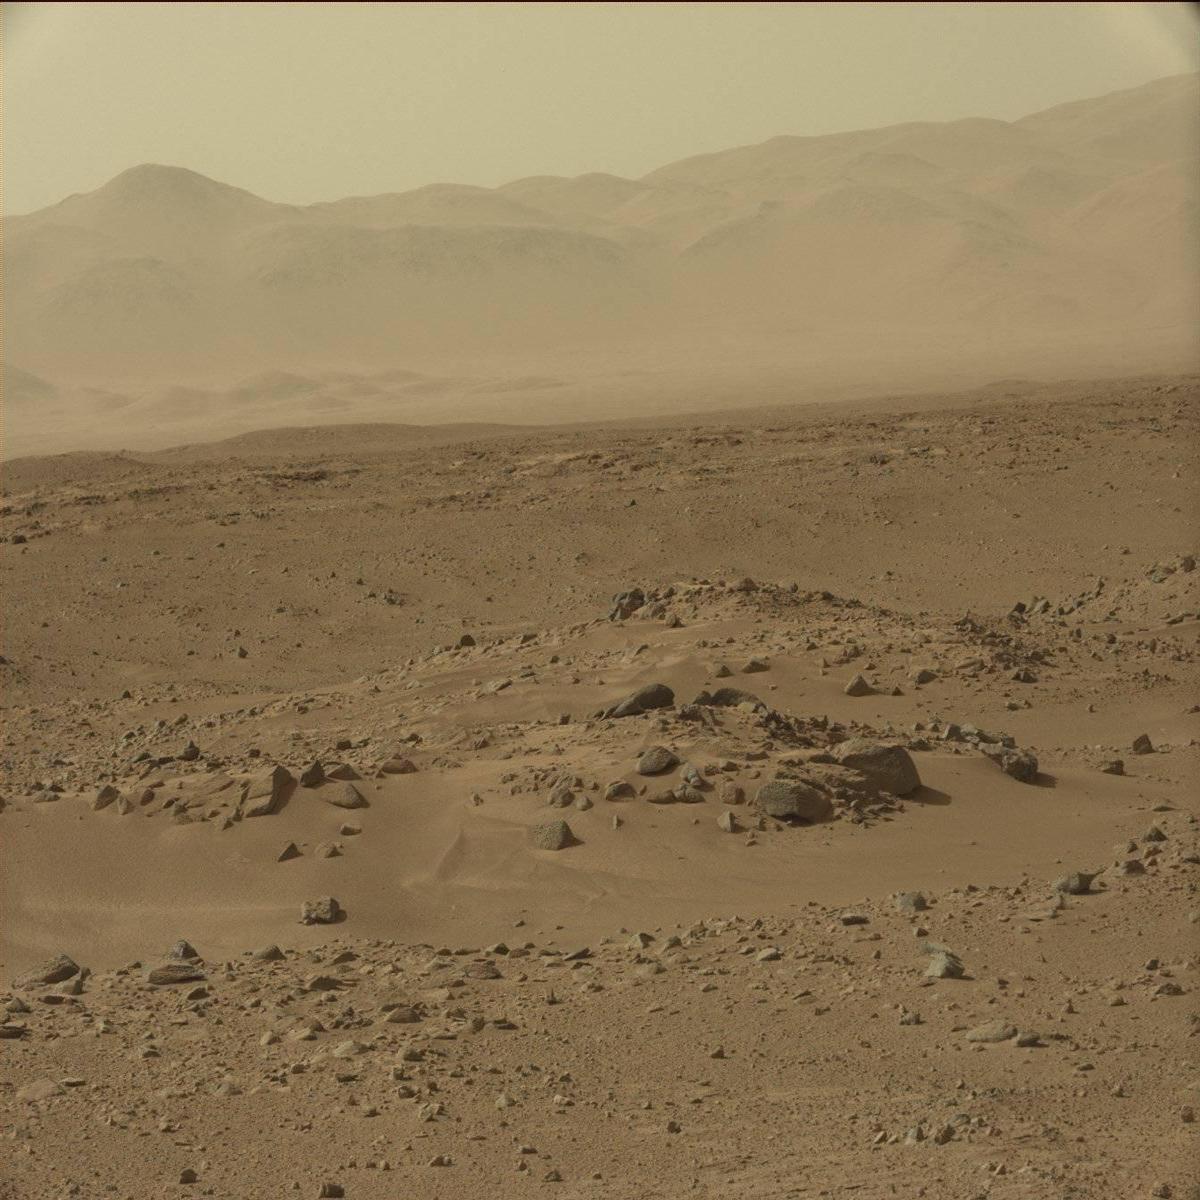
Terrain classes present: Bedrock, Ridge, Rock, Sand / Soil, Sky